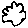
Label: cloud